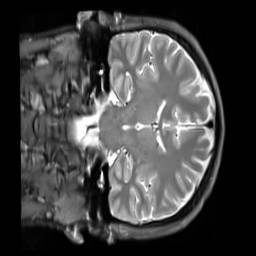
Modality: PDw
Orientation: coronal
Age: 25
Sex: male
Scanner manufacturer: siemens
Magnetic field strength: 3 T
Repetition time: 11.88 s
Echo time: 0.014 s